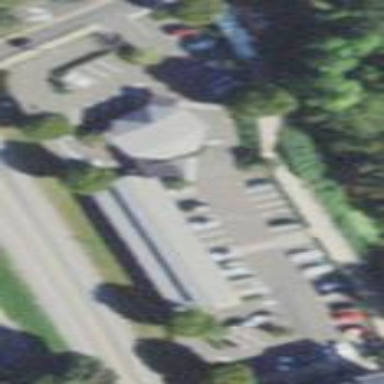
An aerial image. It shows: Parking area.